Current action and preconditions to check: trajectory_clear

Your task: For each precondition in the list above, predict whether it will hold at this action.

Consider the current scene as observed from the mobile robot's camera, and analyze the predicted future states of all dynamic agents (e.g., people, animals, vehicles, or any moving entities) within the NEXT SECOND.

IMPORTANT: Only answer "very likely" if you are absolutely certain—based on strong, clear evidence—that a dynamic agent will violate the precondition in the predicted future state. Do NOT answer "very likely" for unlikely, ambiguous, or low-probability risks.

Ask yourself for each precondition: Is there a high probability, with clear and convincing evidence, that the predicted future states of any dynamic agent will interfere with the predicted future state of the currently executing action within the NEXT SECOND, causing that precondition to fail?

Assess the risk level based on these predictions. Use "likely" or "very likely" if motions create a clear risk of interference.

Use "neutral" or "improbable" if agents are nearby but their predicted paths are clearly diverging or non-conflicting.

Failure Risk Categories: "very improbable", "improbable", "neutral", "likely", "very likely"

Answer Format: Output ONLY the probability_of_failure value from these categories: "very improbable", "improbable", "neutral", "likely", "very likely"

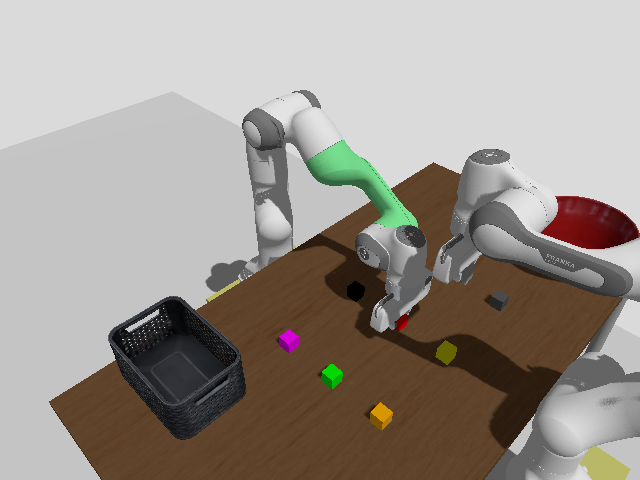

Answer: improbable